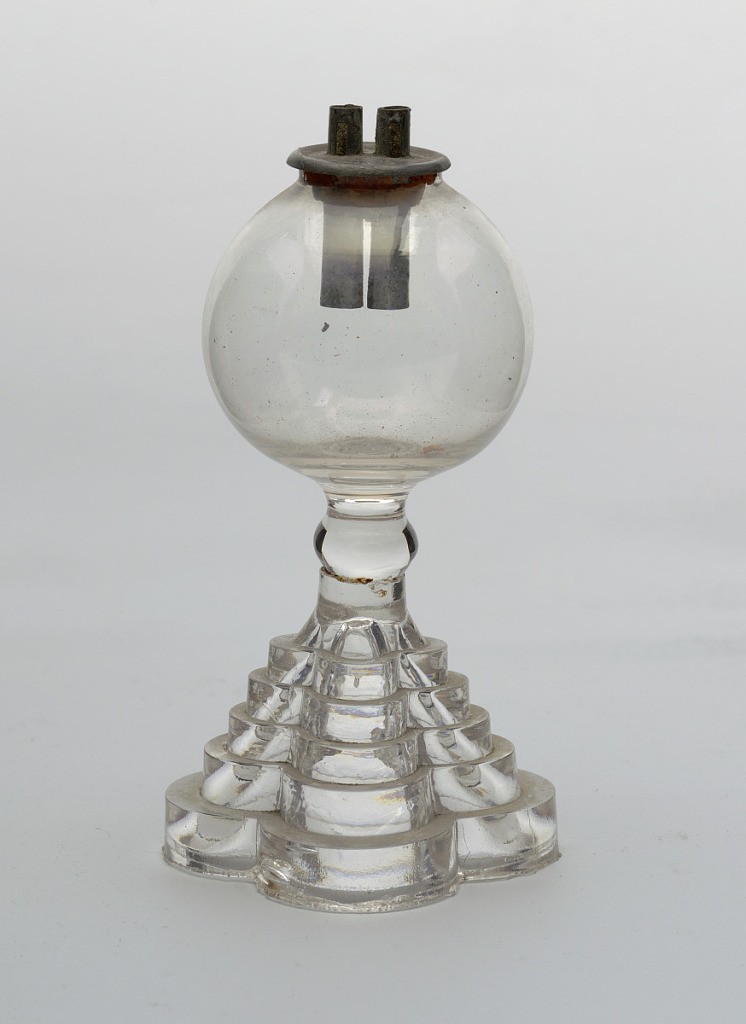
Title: Lamp
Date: ca. 1835
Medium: Blown and pressed glass, tin, cork
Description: Wells of blown glass on stepped (pressed) bases shaped in four lobes; fitted with two tubes in tin plates (marked "PATENT") with original cork packing.